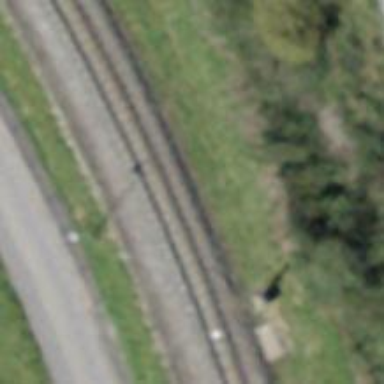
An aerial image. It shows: Narrow-gauge railway with 1 track. The tracks are electrified with contact line.